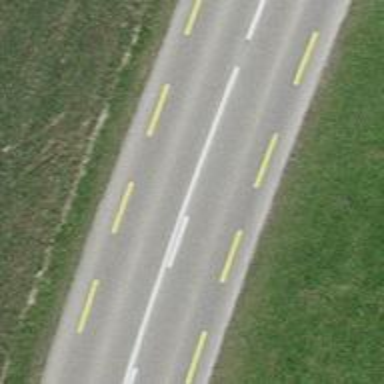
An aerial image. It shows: Secondary road with asphalt surface and dedicated cycle lane.